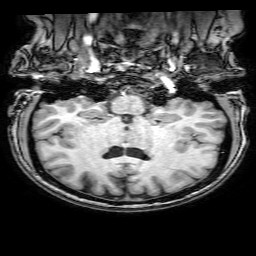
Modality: T1w
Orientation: sagittal
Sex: female
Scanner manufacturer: philips
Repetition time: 0.008185 s
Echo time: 0.00375 s